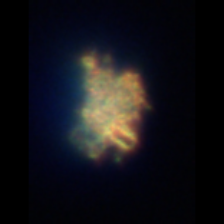
Taxon: Unknown_detritus
Group: Unknown